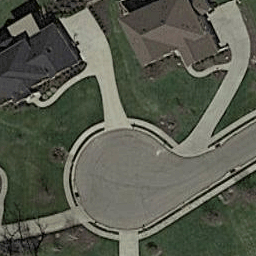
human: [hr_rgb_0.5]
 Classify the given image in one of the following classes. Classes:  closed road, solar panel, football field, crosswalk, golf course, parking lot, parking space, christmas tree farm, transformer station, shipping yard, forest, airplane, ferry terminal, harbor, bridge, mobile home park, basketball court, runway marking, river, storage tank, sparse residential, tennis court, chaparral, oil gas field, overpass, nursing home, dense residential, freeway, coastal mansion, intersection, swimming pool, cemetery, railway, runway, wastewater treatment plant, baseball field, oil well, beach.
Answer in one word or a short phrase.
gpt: closed road